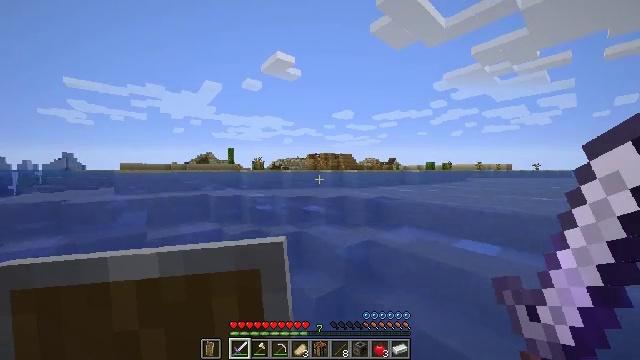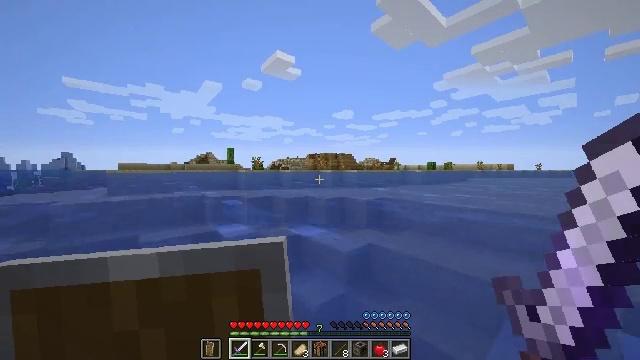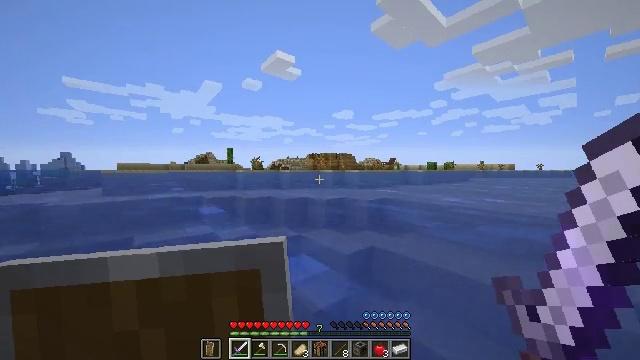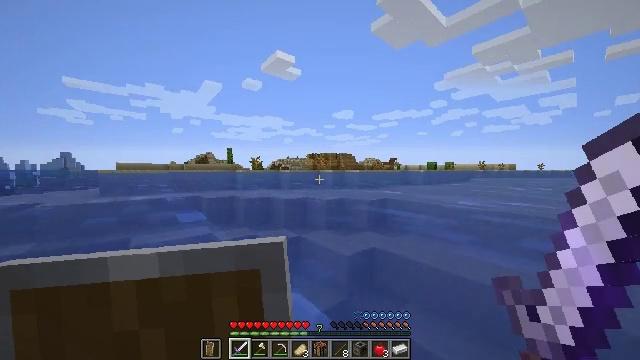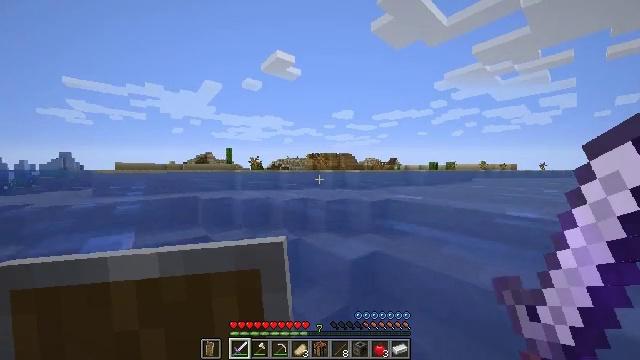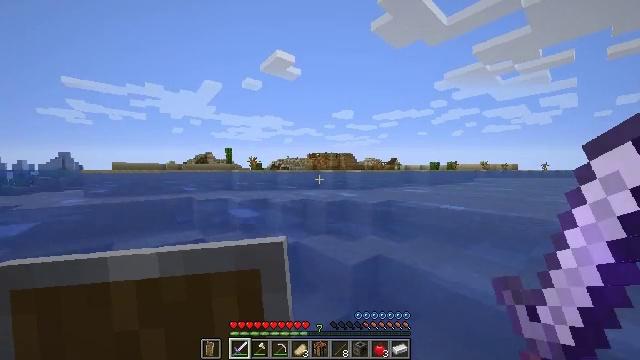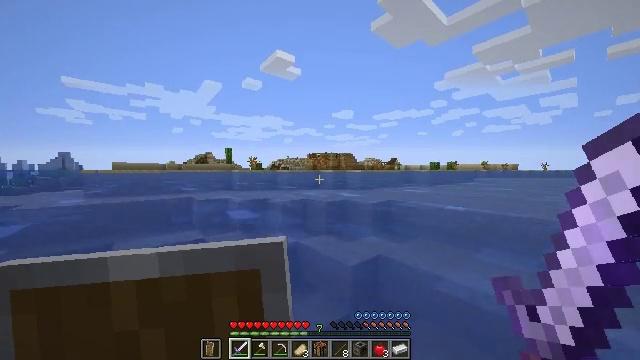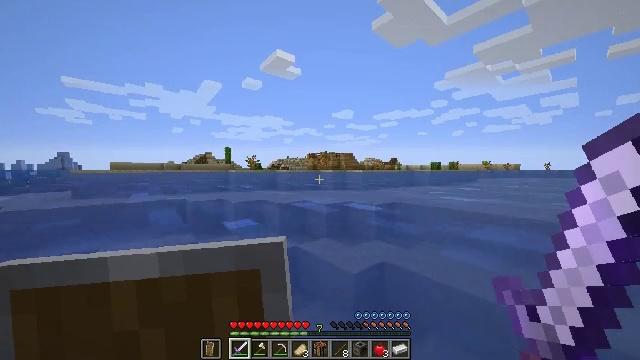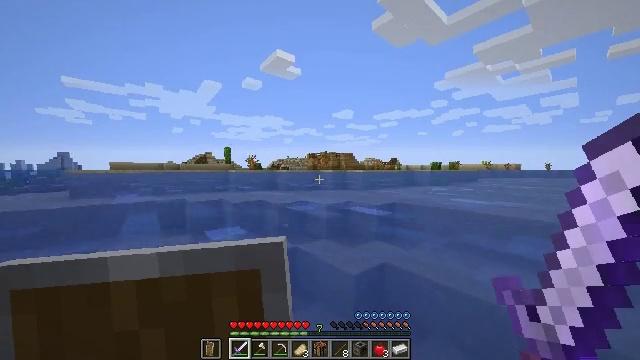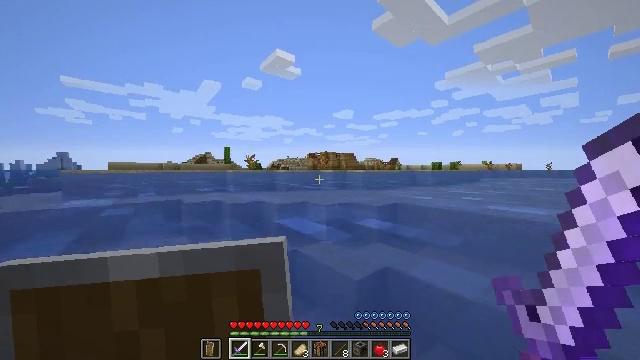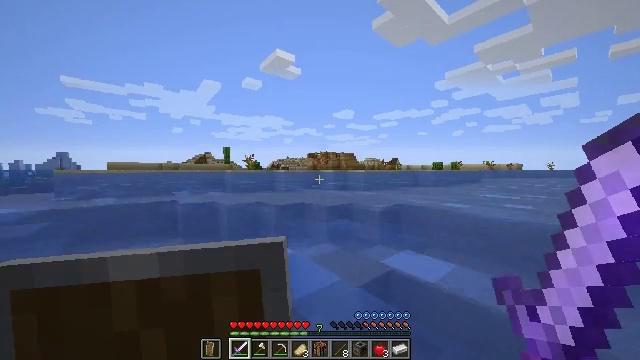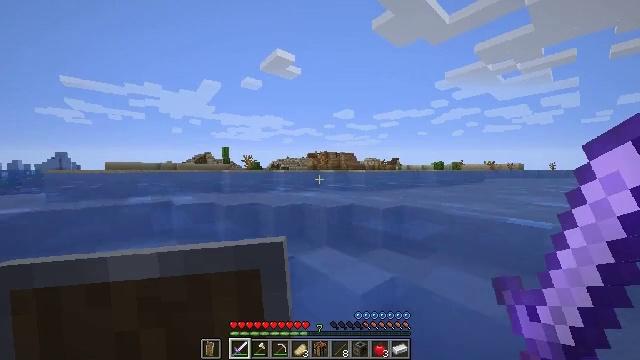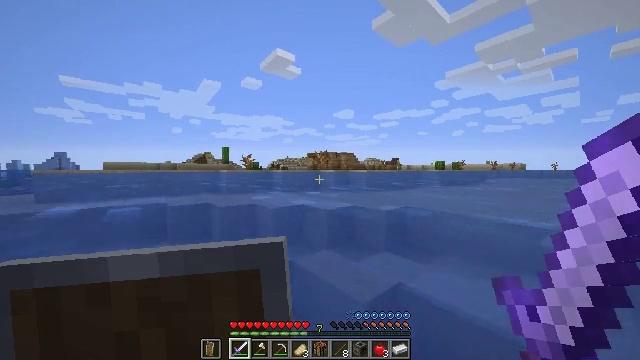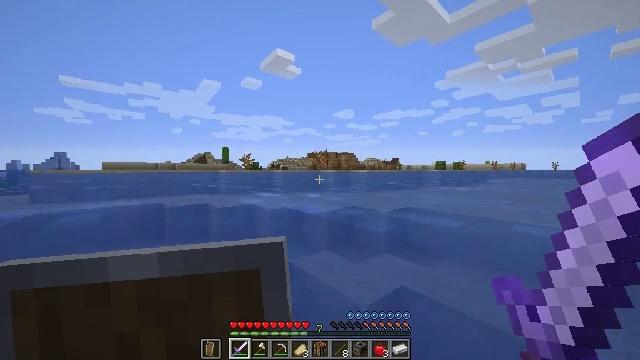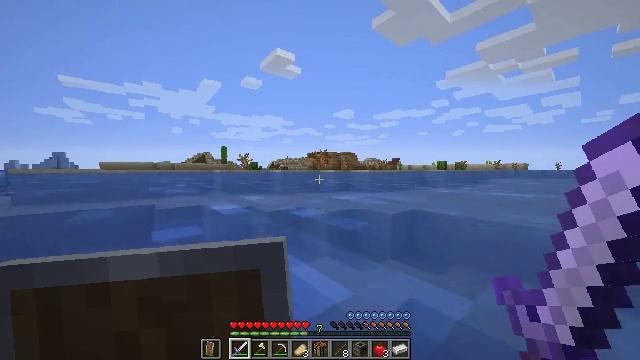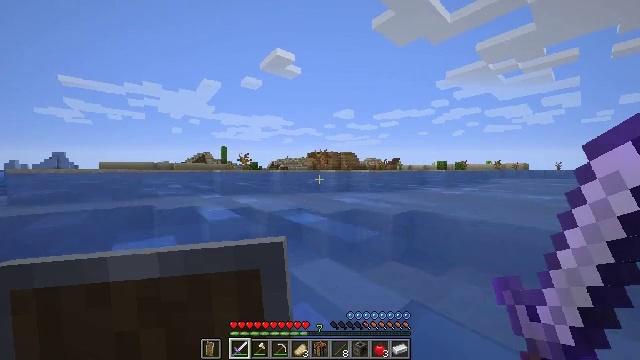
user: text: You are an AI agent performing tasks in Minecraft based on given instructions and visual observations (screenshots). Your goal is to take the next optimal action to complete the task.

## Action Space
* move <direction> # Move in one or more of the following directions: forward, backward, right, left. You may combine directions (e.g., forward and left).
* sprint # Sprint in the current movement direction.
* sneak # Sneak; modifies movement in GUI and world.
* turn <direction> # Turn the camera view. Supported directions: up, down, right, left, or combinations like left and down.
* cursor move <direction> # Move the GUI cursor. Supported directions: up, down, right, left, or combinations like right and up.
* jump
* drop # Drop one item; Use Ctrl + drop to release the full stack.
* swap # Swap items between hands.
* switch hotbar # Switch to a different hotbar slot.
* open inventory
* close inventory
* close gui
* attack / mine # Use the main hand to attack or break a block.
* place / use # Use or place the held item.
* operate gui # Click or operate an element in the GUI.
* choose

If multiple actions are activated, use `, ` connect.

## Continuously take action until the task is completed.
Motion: motion action
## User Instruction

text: Mine the dead bush in the desert.
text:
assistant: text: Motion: move forward, sprint
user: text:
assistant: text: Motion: move forward, sprint
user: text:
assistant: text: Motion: move forward, sprint
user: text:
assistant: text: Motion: move forward, sprint
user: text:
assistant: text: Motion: move forward, sprint
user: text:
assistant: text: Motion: move forward, sprint
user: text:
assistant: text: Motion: move forward, sprint
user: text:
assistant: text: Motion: move forward, sprint
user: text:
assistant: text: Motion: move forward, sprint
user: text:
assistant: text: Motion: move forward, sprint
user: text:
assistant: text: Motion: move forward, sprint
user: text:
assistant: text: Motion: move forward, sprint
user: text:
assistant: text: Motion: move forward, sprint
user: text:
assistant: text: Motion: move forward, sprint
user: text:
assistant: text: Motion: move forward, sprint
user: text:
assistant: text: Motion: move forward, sprint
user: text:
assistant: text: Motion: move forward, sprint
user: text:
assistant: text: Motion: move forward, sprint
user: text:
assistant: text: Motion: move forward, sprint
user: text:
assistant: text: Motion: move forward, sprint
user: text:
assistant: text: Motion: move forward, sprint
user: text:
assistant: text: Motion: move forward, sprint
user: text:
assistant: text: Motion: move forward, sprint
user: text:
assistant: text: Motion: move forward, sprint
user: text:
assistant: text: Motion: move forward, sprint
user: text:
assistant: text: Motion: move forward, sprint
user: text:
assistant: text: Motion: move forward, sprint
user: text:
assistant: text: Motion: move forward, sprint
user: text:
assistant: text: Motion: move forward, sprint
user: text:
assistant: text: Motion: move forward, sprint